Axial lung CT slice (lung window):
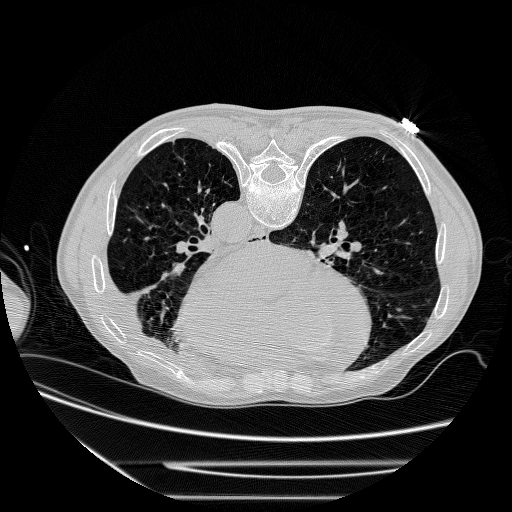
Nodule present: no